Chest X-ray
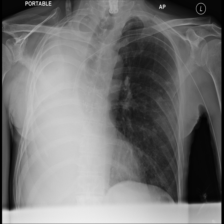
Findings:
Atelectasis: negative
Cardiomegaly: negative
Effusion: negative
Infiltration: negative
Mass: negative
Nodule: positive
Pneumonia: negative
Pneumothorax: negative
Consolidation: negative
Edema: negative
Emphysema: negative
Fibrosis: negative
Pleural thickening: negative
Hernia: negative